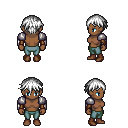
a pixel art fantasy rpg character, female body template, human, dark skin, steel arm armor, teal pants, white short bangs hairstyle, leather bracers, brown shoes, four views (front, back, left, right), 2x2 character sprite sheet, small pixel art, hard edges, no anti-aliasing